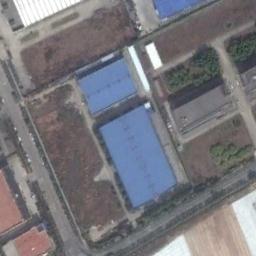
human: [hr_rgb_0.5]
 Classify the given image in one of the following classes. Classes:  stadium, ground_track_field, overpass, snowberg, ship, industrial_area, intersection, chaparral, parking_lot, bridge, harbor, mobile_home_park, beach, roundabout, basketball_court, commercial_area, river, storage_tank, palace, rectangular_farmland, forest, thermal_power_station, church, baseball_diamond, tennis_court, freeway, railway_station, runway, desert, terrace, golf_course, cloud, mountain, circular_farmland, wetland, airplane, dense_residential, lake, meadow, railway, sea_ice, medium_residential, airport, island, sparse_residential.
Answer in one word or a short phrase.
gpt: industrial_area